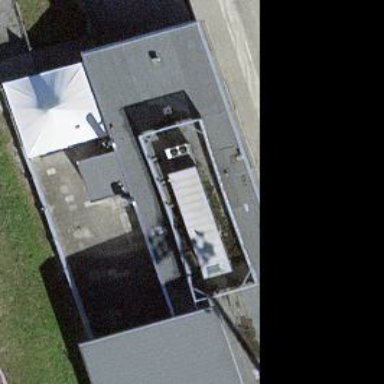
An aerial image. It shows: Bar building.